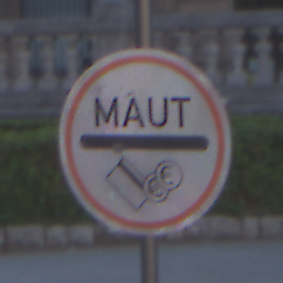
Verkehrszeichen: MautflichtigeStrecke
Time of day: SunriseSunset
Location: Outdoor (Urban)
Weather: PartlyCloudy
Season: NotSpecified
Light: Natural